Question: I am a complete rookie in rails development so expect the worst. Up until now I have read a lot about this but I am still unable to find out what I did wrong.
I have difficulties finding the right way to create a model and migration that would enable the relationship described in the model below.

Right now this is my migration:
'''
class CreateCoaches < ActiveRecord::Migration
def change
create_table :coaches do |t|
t.string :first_name
t.string :last_name
t.string :email
t.timestamps
end
create_table :pupils do |t|
t.string :first_name
t.string :last_name
t.string :email
t.belongs_to :coach
t.timestamps
end
create_table :talks do |t|
t.belongs_to :coach
t.belongs_to :pupil
t.datetime :talk_date
t.timestamps
end
end
end
'''
And this is the models:
'''
class Coach < ActiveRecord::Base
has_many :talks
has_many :pupils, through: :talks
has_many :pupils
end
class Patient < ActiveRecord::Base
has_many :talks
belongs_to :coach
has_many :coaches, through: :appointments
end
class Talk < ActiveRecord::Base
belongs_to :pupil
belongs_to :coach
end
'''
This is the rspec test I am trying to execute (I hope it does not make your eyes bleed...)
'''
require 'spec_helper'
describe Coach do
before(:each) do
@coach = Coach.create!(first_name: "Fornamn", last_name: "Efternamn")
end
it "creates a Coach" do
Coach.create!(first_name: "Andy", last_name: "Lindeman")
expect(Coach.find_by_first_name("Andy").first_name).to eq("Andy")
end
it "creates a Coach and a pupil" do
@coach.pupils << Pupil.create!(first_name:"Donald", last_name:"Duck")
expect(@coach.pupils[0].first_name).to eq "Donald"
end
end
'''
And the error:
Failure/Error: @coach.pupils << Pupil.create!(first_name:"Donald", last_name:"Duck")
LoadError:
Unable to autoload constant Pupil, expected /home/elgrego/Projects/Coachen/app/models/pupil.rb to define it
Regards
Elgrego
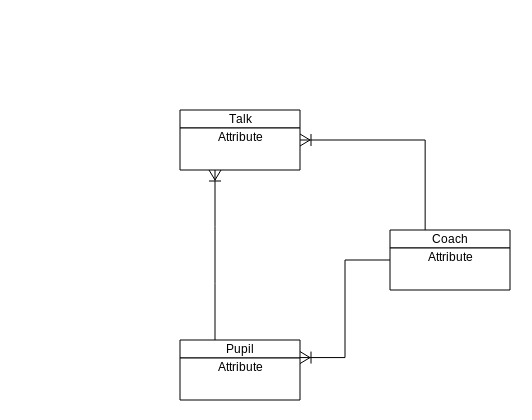
Answer: I think you misspelled your model. You're calling it Patient but I think you meant Pupil. Also, it's better to user t.references rather than belongs_to in your migrations. But it looks like you're doing well so far. You might be making some other errors but I would fix that and see what else is wrong.